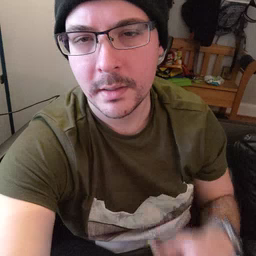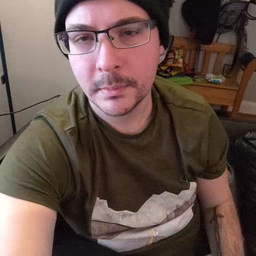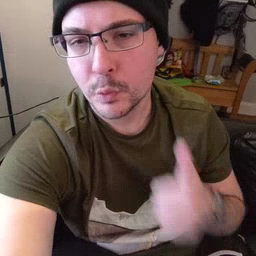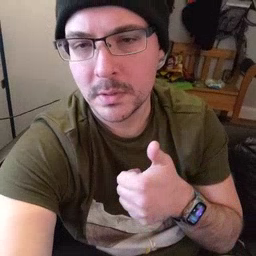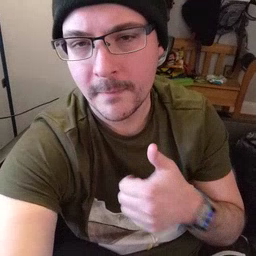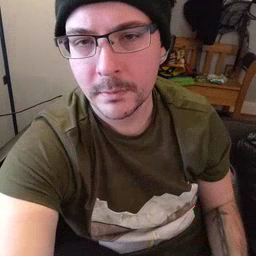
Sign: yourself